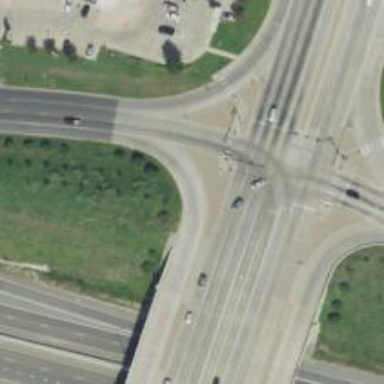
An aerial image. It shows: Asphalt road bridge over secondary link road.